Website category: restaurant
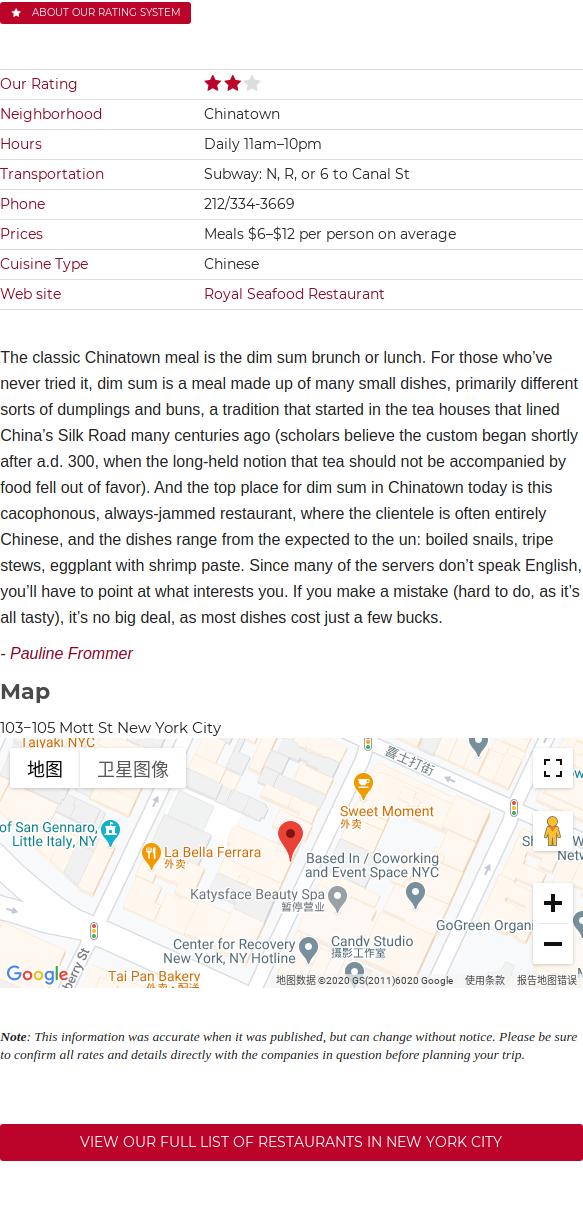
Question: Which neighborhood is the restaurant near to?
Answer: Chinatown

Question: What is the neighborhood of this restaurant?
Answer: Chinatown

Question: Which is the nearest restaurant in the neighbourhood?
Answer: Chinatown

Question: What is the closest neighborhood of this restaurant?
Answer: Chinatown

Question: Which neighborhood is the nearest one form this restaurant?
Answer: Chinatown

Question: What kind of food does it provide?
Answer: Chinese

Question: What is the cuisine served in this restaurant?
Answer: Chinese

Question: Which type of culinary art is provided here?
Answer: Chinese

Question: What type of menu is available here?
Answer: Chinese

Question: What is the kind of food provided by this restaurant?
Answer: Chinese

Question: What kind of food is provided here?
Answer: Chinese

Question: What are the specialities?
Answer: Chinese

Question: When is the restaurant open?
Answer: Daily 11am10pm

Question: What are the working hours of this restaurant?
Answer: Daily 11am10pm

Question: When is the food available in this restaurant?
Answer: Daily 11am10pm

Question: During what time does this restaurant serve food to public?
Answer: Daily 11am10pm

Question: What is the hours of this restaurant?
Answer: Daily 11am10pm

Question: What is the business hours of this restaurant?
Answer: Daily 11am10pm

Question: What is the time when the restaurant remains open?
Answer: Daily 11am10pm

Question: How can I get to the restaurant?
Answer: Subway: N, R, or 6 to Canal St

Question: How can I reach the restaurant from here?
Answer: Subway: N, R, or 6 to Canal St

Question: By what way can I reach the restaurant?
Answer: Subway: N, R, or 6 to Canal St

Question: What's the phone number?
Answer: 212/334-3669

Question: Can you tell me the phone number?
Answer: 212/334-3669

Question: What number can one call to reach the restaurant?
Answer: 212/334-3669

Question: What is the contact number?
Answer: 212/334-3669

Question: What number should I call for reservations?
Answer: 212/334-3669

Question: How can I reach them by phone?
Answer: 212/334-3669

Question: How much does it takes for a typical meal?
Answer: Meals $6$12 per person on average

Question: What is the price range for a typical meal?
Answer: Meals $6$12 per person on average

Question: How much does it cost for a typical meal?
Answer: Meals $6$12 per person on average

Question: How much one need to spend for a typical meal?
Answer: Meals $6$12 per person on average

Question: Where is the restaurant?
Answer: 103105 Mott St New York City

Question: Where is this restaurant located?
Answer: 103105 Mott St New York City

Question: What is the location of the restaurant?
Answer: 103105 Mott St New York City

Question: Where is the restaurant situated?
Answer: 103105 Mott St New York City

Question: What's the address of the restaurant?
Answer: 103105 Mott St New York City

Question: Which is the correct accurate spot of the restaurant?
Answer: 103105 Mott St New York City

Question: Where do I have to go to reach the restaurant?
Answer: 103105 Mott St New York City